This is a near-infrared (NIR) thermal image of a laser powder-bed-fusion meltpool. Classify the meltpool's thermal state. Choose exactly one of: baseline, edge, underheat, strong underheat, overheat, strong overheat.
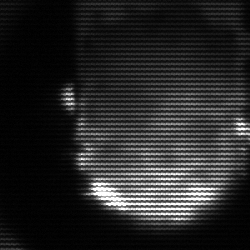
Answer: baseline